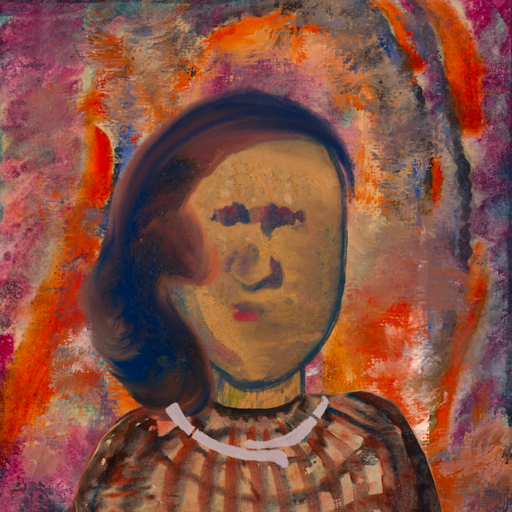
Background: Experience, Head And Neck Front: In_The_Sun, Face Front: In_The_Sun, Bust: Orphan, Hair Front: Mother_And_Son_Son, Head Accessory: Blank, Second Necklace: Blank, Necklace: Hypocrite_2, Baby: Blank